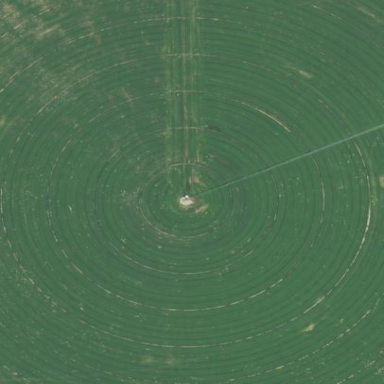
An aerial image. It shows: Farmland with pivot irrigation system.